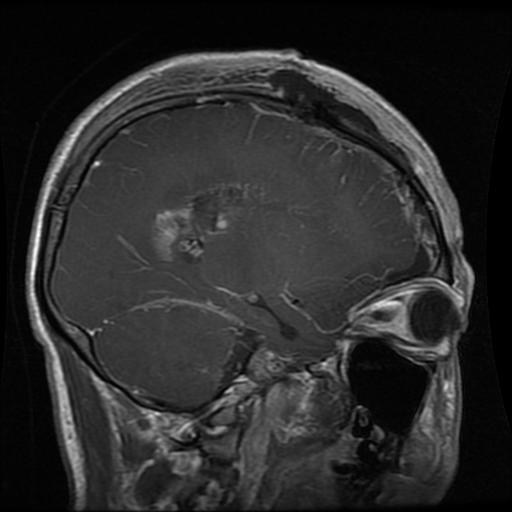
Label: glioma